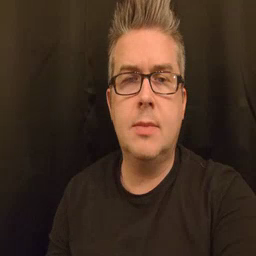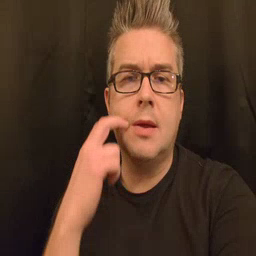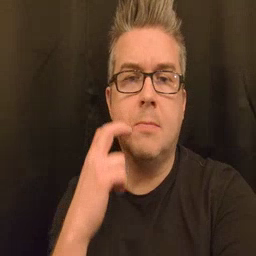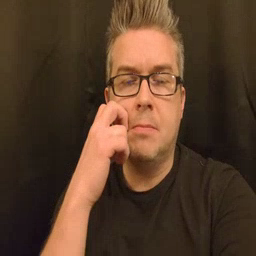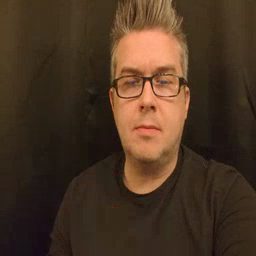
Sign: gum